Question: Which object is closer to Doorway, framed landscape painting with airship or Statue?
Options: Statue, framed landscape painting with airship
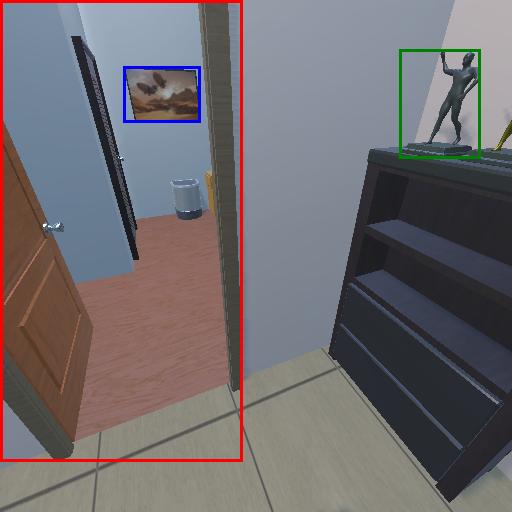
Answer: Statue